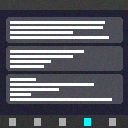
Screen state: on